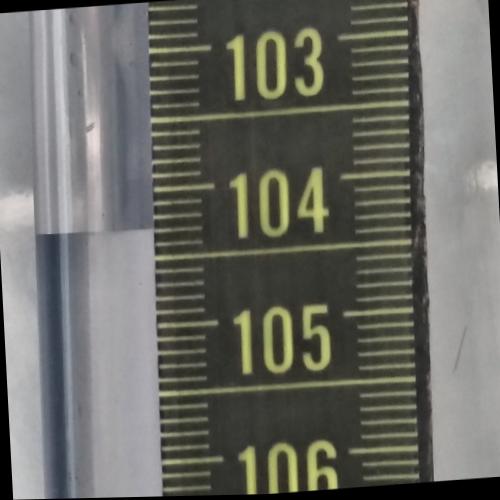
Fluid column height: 104.3 cm